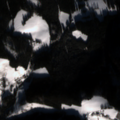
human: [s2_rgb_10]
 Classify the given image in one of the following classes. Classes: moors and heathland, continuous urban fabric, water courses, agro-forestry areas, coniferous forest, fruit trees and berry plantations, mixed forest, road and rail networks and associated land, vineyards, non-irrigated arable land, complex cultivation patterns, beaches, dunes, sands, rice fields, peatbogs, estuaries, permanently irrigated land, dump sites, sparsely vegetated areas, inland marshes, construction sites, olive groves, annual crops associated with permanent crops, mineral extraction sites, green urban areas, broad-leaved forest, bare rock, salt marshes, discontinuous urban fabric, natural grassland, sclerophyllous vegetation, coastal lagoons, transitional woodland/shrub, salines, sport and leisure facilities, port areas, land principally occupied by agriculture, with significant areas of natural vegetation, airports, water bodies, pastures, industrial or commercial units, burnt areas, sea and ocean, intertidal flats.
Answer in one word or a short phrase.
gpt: pastures, land principally occupied by agriculture, with significant areas of natural vegetation, coniferous forest, mixed forest